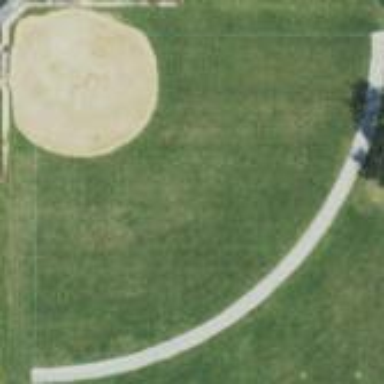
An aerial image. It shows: Baseball pitch for leisure land activities.